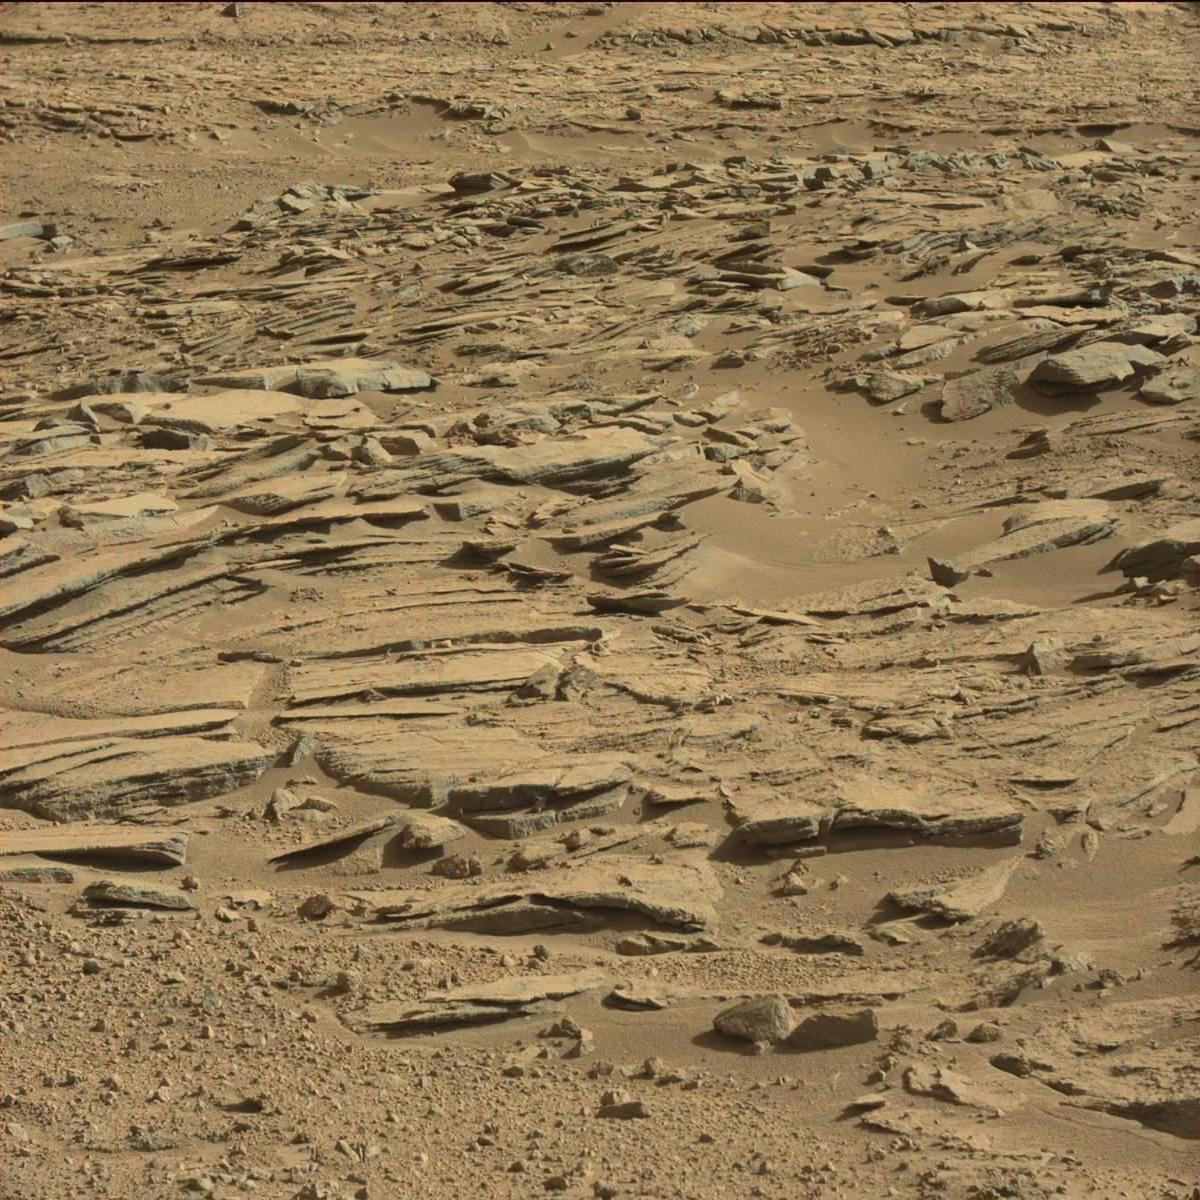
Terrain classes present: Bedrock, Sand / Soil